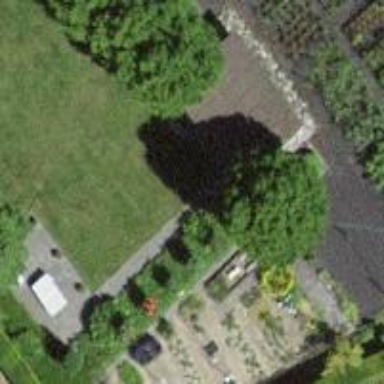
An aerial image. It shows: Shed.